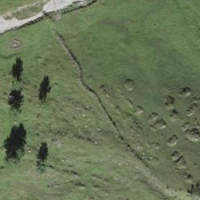
EUNIS habitat code: 23
Species observed at this site:
Geum rivale
Campanula glomerata